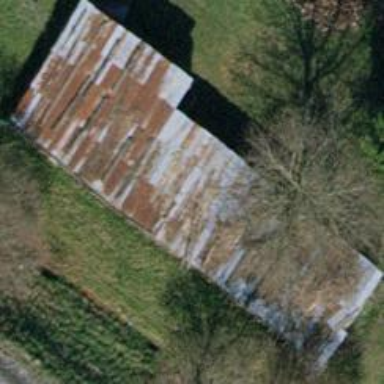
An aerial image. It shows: View of roof of building.